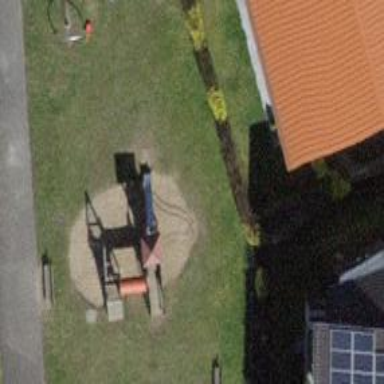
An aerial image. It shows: Playground structure.